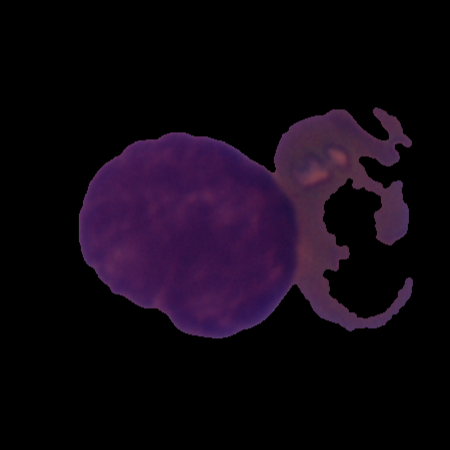
Label: cancer